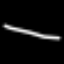
Label: line